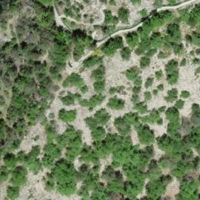
EUNIS habitat code: 43
Species observed at this site:
Papilio machaon
Cephalanthera rubra
Amelanchier ovalis
Odontites luteus
Hedysarum hedysaroides
Lactuca perennis